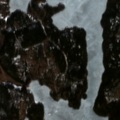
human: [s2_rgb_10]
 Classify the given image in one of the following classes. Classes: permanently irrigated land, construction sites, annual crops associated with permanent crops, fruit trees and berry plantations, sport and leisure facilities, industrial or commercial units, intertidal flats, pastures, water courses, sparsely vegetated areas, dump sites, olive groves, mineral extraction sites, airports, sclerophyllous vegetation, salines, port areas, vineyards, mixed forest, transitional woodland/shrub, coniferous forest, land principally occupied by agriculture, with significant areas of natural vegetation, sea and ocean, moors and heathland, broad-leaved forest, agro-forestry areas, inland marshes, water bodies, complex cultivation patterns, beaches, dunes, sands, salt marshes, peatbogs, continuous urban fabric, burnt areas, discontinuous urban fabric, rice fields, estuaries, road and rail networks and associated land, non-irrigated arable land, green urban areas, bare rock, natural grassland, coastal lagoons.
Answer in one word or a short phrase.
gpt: coniferous forest, mixed forest, water bodies